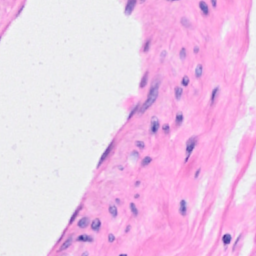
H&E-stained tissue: Breast